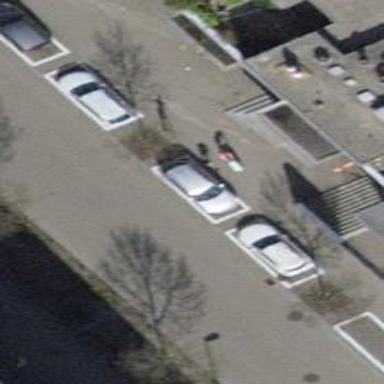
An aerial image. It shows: Charging station.